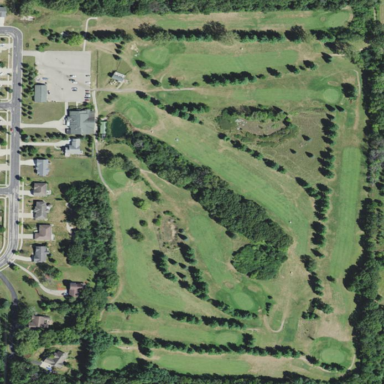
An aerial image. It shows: Golf course.